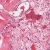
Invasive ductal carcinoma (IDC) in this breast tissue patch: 0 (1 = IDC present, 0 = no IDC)